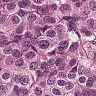
Metastatic tissue present: yes